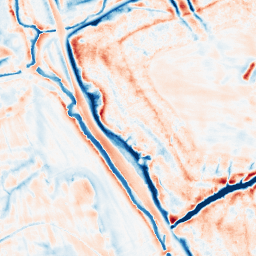
Category: edge_preserving
Decomposition family: bilateral
Decomposition parameters: d: 21
sigma_color: 100
sigma_space: 100
Upsampling method: edge_directed
Upsampling parameters: scale: 2
Upsampling scale: 2